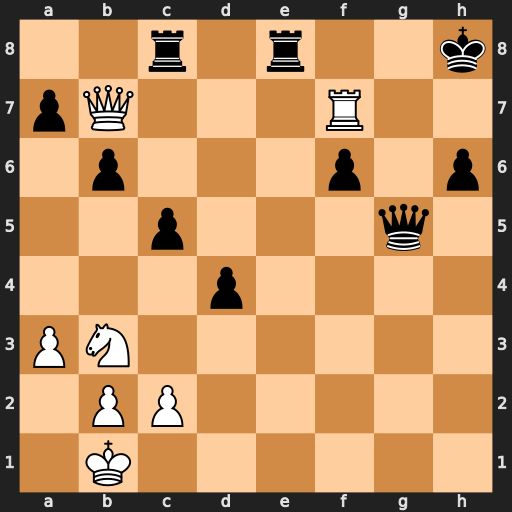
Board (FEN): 2r1r2k/pQ3R2/1p3p1p/2p3q1/3p4/PN6/1PP5/1K6
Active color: w
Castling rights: -
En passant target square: -
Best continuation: Rh7+ Kg8 Qf7#